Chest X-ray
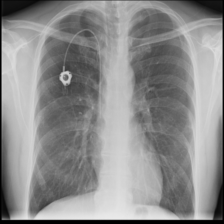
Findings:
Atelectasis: negative
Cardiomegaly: negative
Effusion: negative
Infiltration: positive
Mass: negative
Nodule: negative
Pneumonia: negative
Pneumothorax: negative
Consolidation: negative
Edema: negative
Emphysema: negative
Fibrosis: negative
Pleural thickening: negative
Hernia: negative